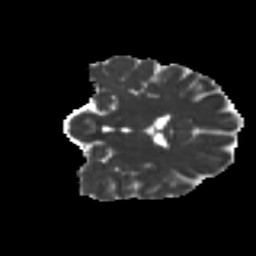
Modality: MD
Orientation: coronal
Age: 27
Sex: female
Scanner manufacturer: ge
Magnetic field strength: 3 T
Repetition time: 7.8 s
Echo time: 0.0606 s